Question: I wrote this code and used
'''
library('fastDummies'):
New_Data <- dummy_cols(New_Curve_Data, select_columns = 'CountyName')
'''
I just want the actual county name that is Banks to be displayed and not CountyName_Banks etc.
There are like 100 dummy variables that I created. So I cant manually change the names.

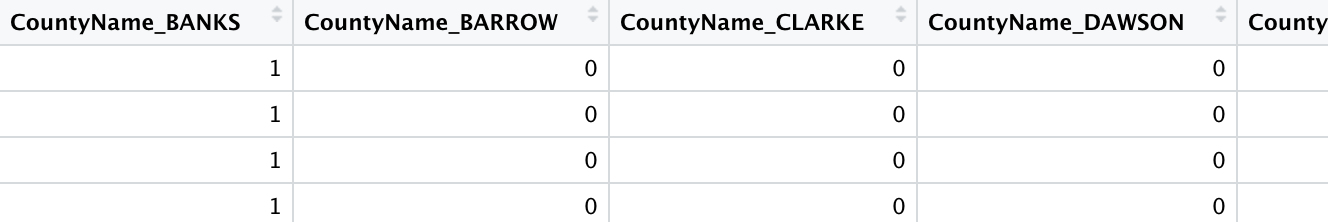
Answer: The prefix substring in the column names can be removed with 'sub' by matching the 'CountyName_' as pattern and replace it with blank ('""') on the 'names' of the 'New_Data'' and assign it back
'''
names(New_Data) <- sub("CountyName_", "", names(New_Data))
'''
---
This can be also done in 'base R' with 'table'
'''
as.data.frame.matrix(table(seq_len(nrow(New_Curve_Data)),
New_Curve_Data$CountyName))
'''